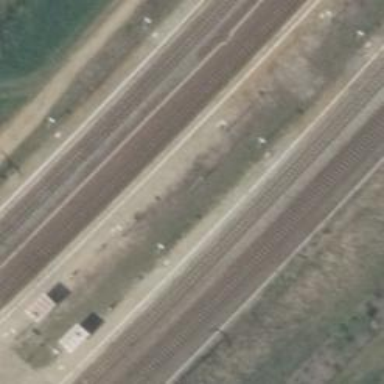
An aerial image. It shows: Close-up of railway platform edge.